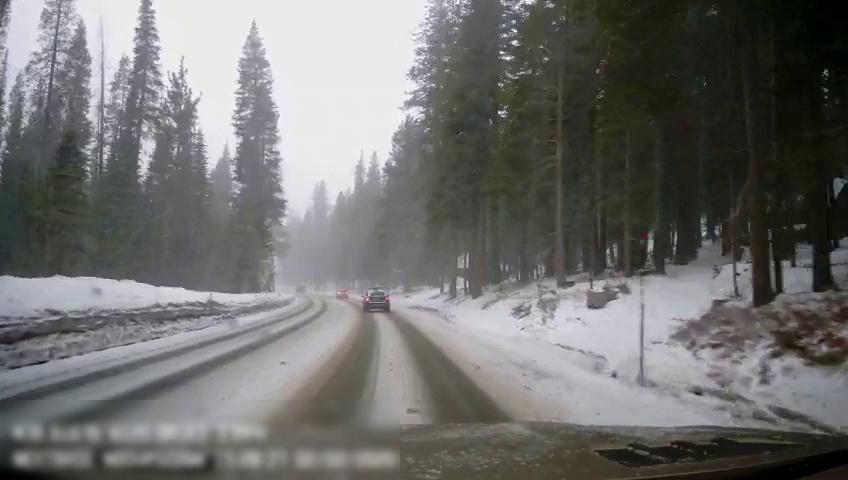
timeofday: Day
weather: Snowy
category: Drivable Space
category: Vehicles | Truck
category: Vehicles | Car
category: Vehicles | SUV